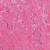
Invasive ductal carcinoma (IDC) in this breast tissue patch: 0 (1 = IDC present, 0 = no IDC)